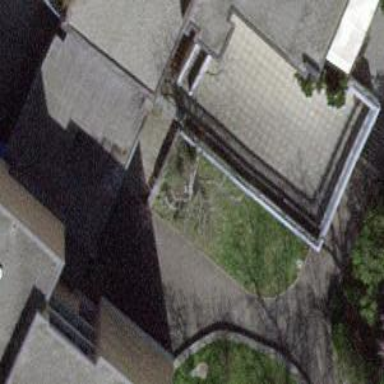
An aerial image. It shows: View of roof of building.